Field crop: maize
Growth stage: 2
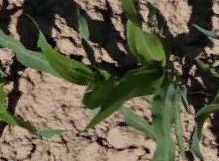
Species: maize